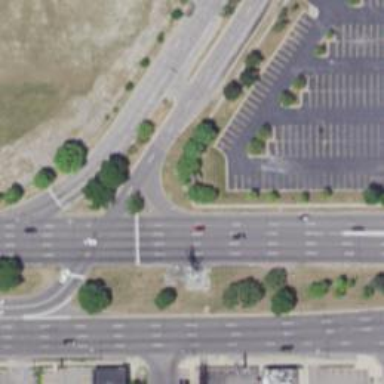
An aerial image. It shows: Trunk highway.